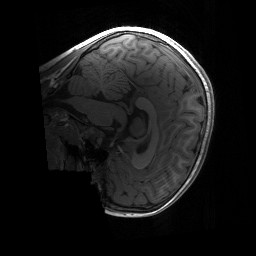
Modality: T1w
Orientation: sagittal
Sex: male
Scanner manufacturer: siemens
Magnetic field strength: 3 T
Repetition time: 1.9 s
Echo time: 0.00243 s